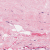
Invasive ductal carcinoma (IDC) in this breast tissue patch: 0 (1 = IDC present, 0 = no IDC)